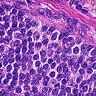
Metastatic tissue present: no